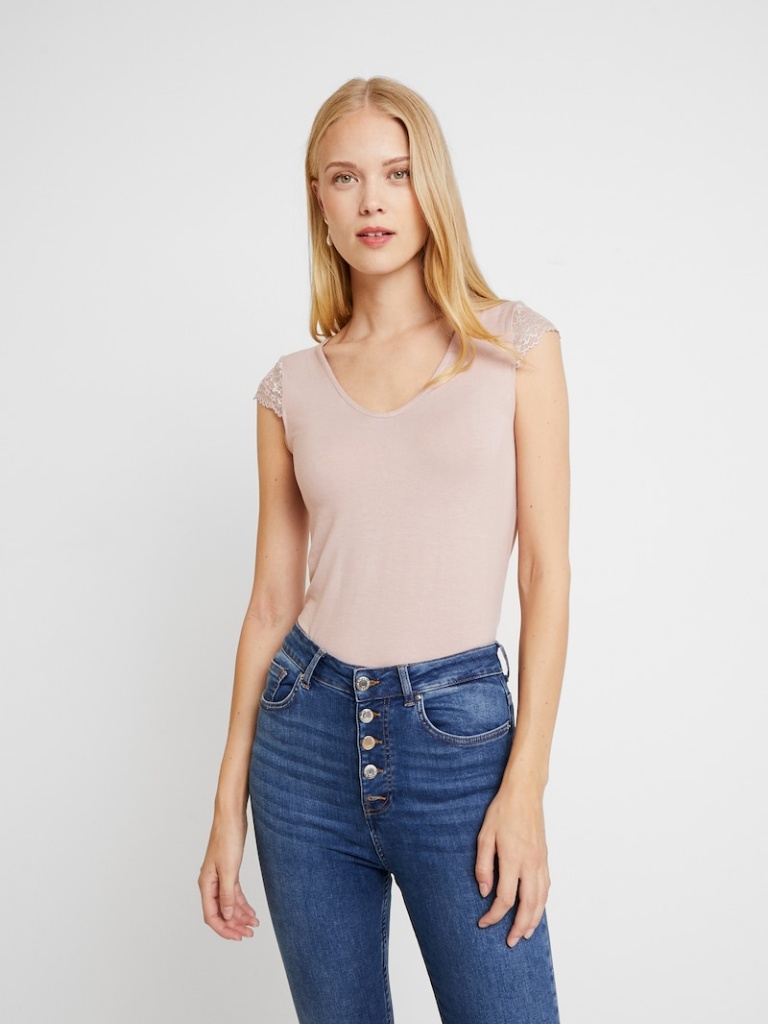
cotton tight sleeveless hip length Fully Tucked in v-neck t-shirt